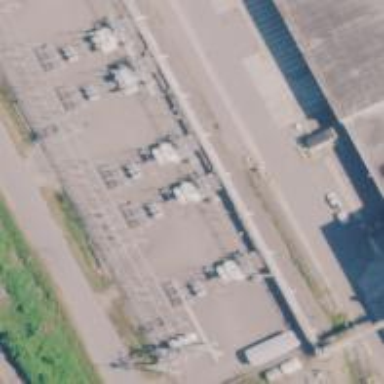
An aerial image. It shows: Switch used for power control.